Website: apple
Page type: customer-info-address
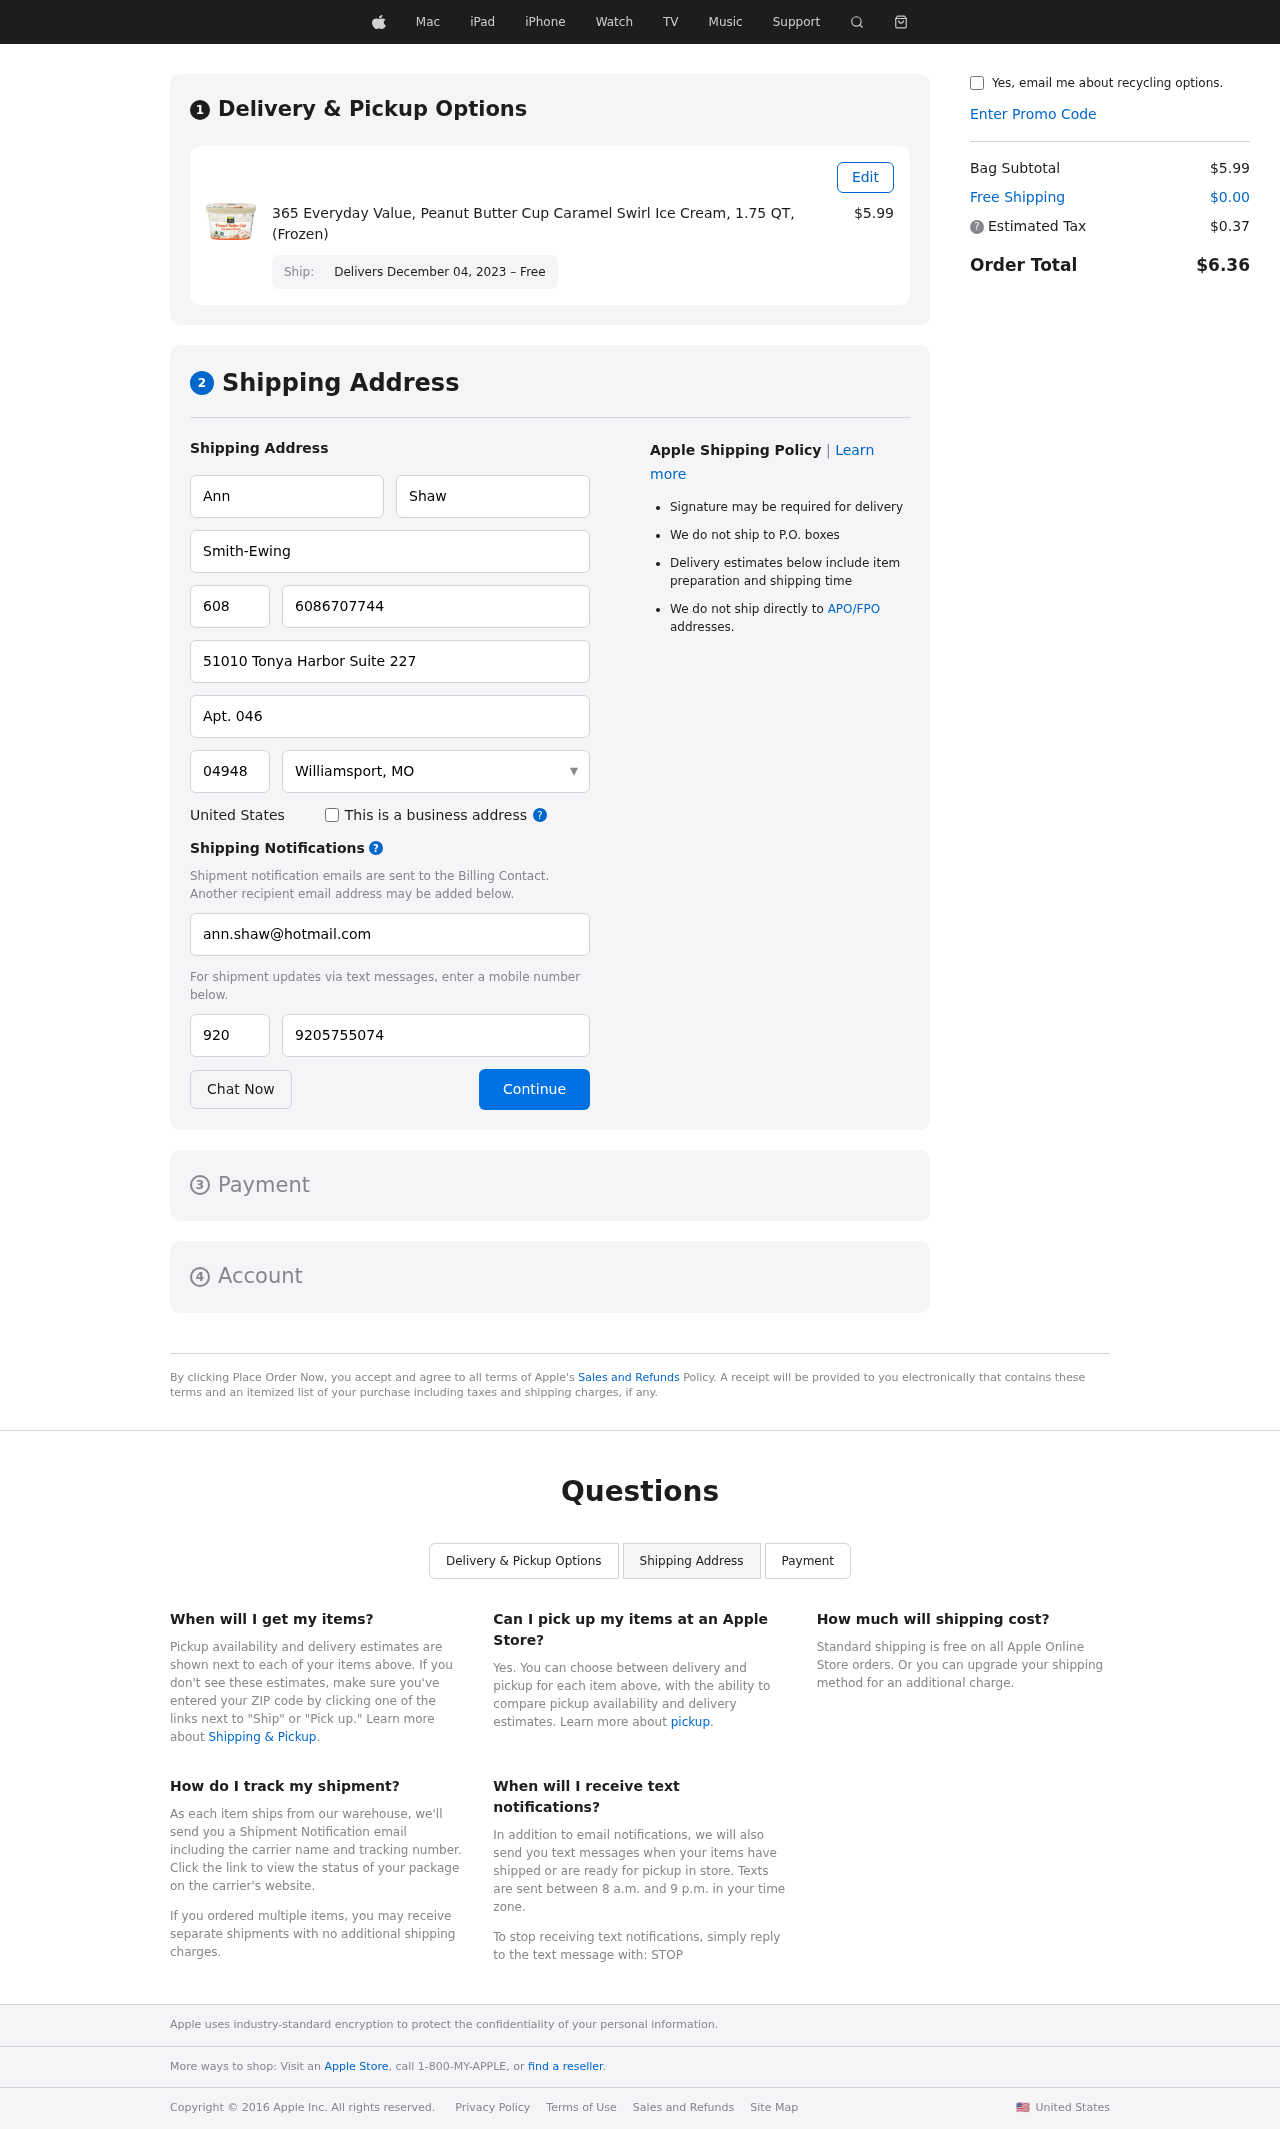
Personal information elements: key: PII_CITY_STATE
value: Williamsport, MO
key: PII_COMPANY
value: Smith-Ewing
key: PII_COUNTRY
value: United States
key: PII_EMAIL
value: ann.shaw@hotmail.com
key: PII_FIRSTNAME
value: Ann
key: PII_LASTNAME
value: Shaw
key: PII_PHONE
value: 6086707744
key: PII_PHONE_ALT
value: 9205755074
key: PII_PHONE_ALT_AREA
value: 920
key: PII_PHONE_AREA
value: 608
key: PII_POSTCODE
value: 04948
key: PII_STREET
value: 51010 Tonya Harbor Suite 227
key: PII_STREET2
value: Apt. 046
Product elements: key: PRODUCT1_NAME
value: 365 Everyday Value, Peanut Butter Cup Caramel Swirl Ice Cream, 1.75 QT, (Frozen)
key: PRODUCT1_PRICE
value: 5.99
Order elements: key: ORDER_DELIVERY_DATE
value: Delivers December 04, 2023 – Free
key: ORDER_SUBTOTAL
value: $5.99
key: ORDER_SHIPPING_COST
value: $0.00
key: ORDER_TAX
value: $0.37
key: ORDER_TOTAL
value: $6.36